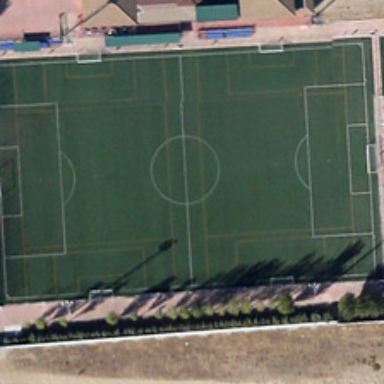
A football field is near a row of small trees and several buildings .